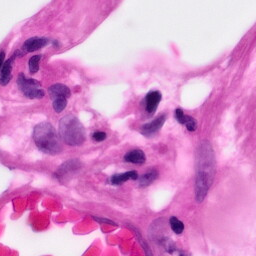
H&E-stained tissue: Pancreatic